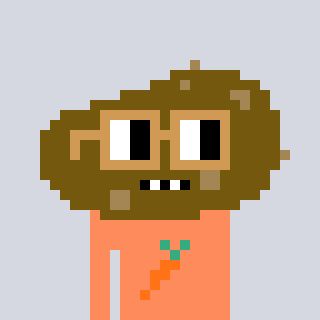
a pixel art character with square brown glasses, a potato-shaped head and a peachy-colored body on a cool background